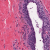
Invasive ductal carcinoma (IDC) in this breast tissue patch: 0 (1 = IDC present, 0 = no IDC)